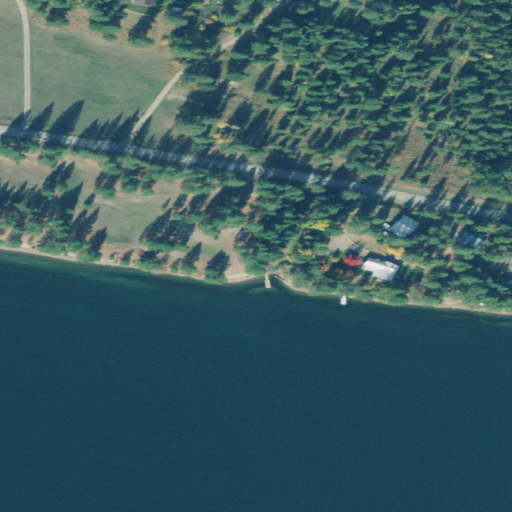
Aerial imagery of valley in Montana named Belgian Gulch containing open water, evergreen forest, shrub, low intensity development, open development, and barren land